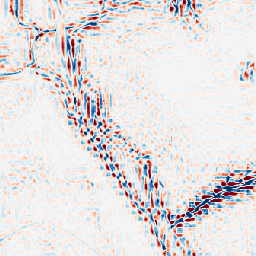
Category: wavelet
Decomposition family: wavelet_reverse_biorthogonal
Decomposition parameters: wavelet: rbio3.5
level: 3
Upsampling method: sinc_hamming
Upsampling parameters: scale: 4
kernel_size: 16
Upsampling scale: 4